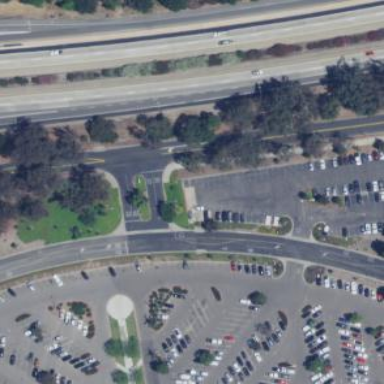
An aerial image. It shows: Parking area.